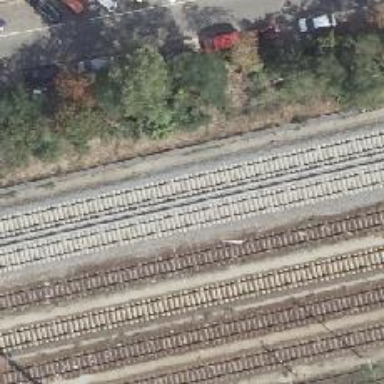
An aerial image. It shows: Light rail railway line with electrified rails.